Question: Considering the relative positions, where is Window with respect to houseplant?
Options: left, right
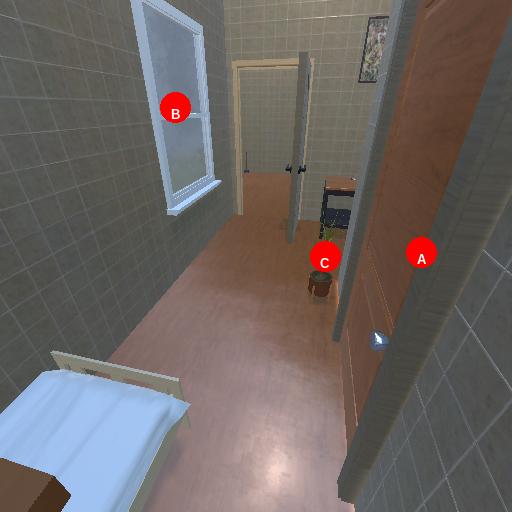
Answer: left